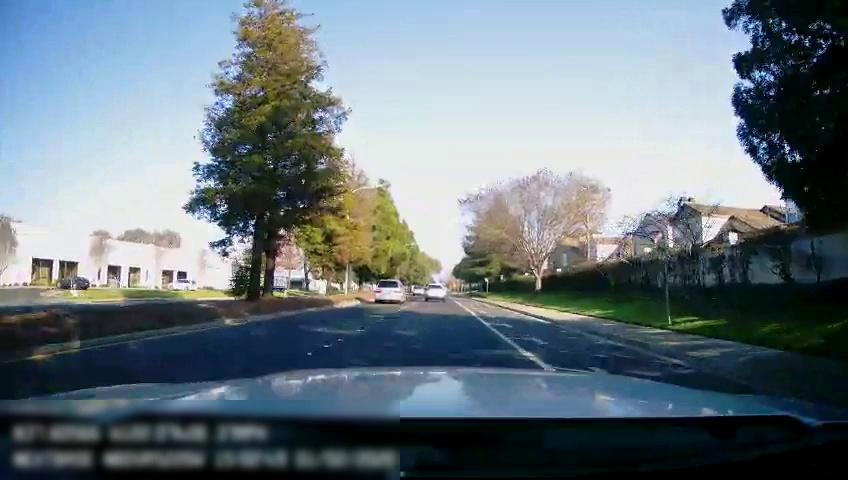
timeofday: Day
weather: Sunny
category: Drivable Space
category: Drivable Space
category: Vehicles | SUV
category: Vehicles | Van
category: Vehicles | SUV
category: Lanes | Alternate Lane
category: Lanes | Current Lane
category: Lanes | Current Lane